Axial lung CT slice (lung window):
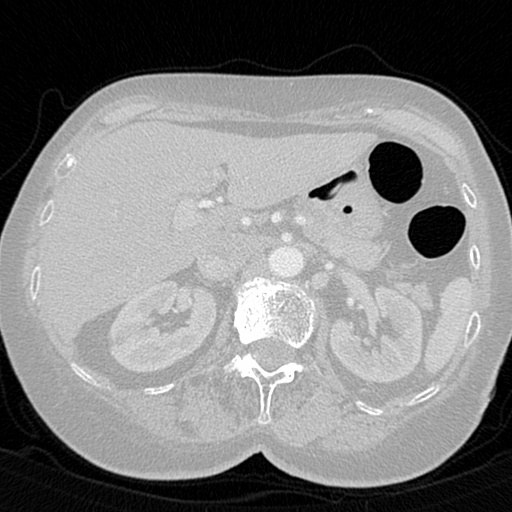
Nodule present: no